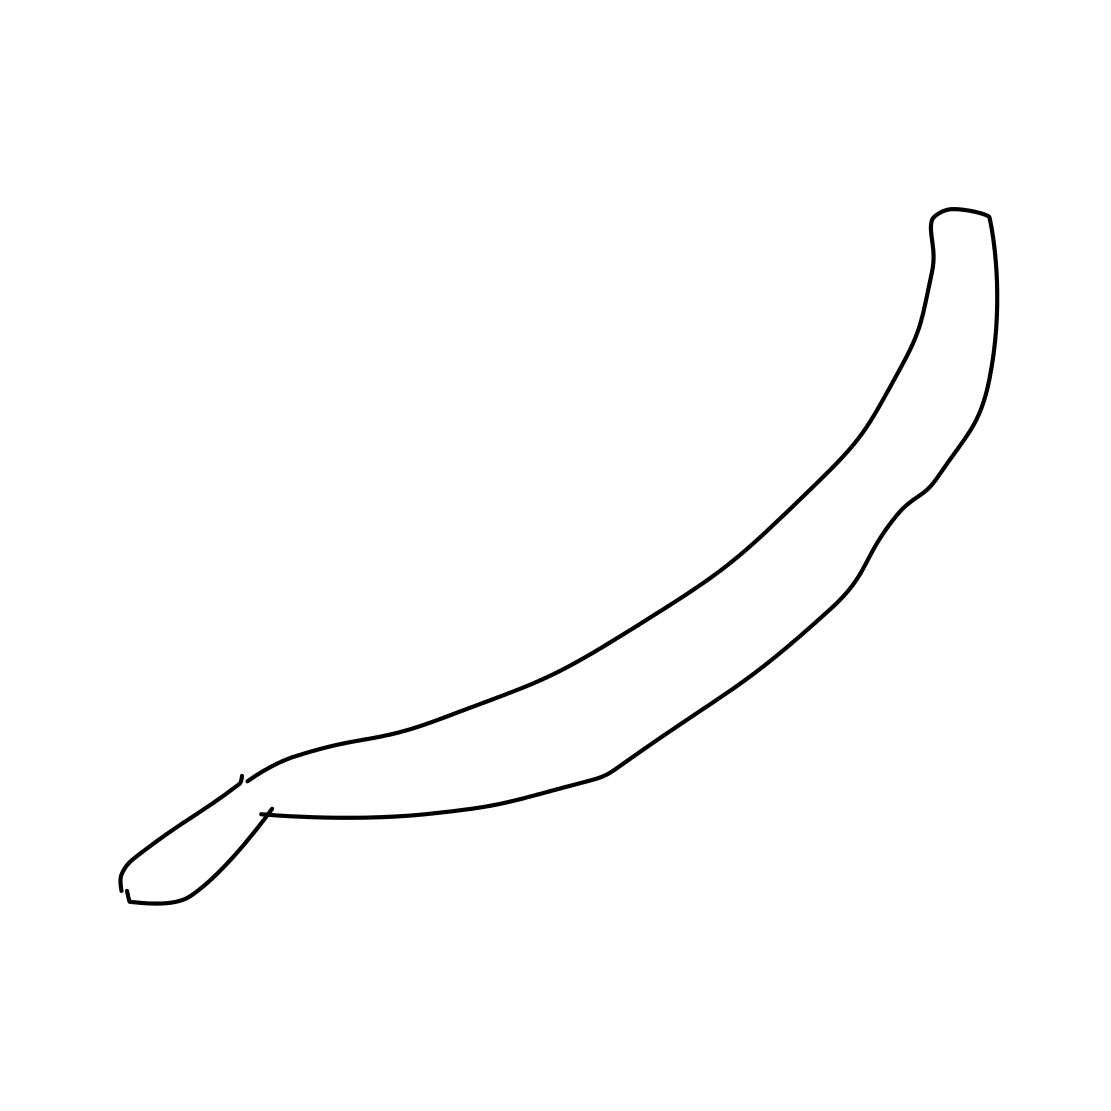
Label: sword